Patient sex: F
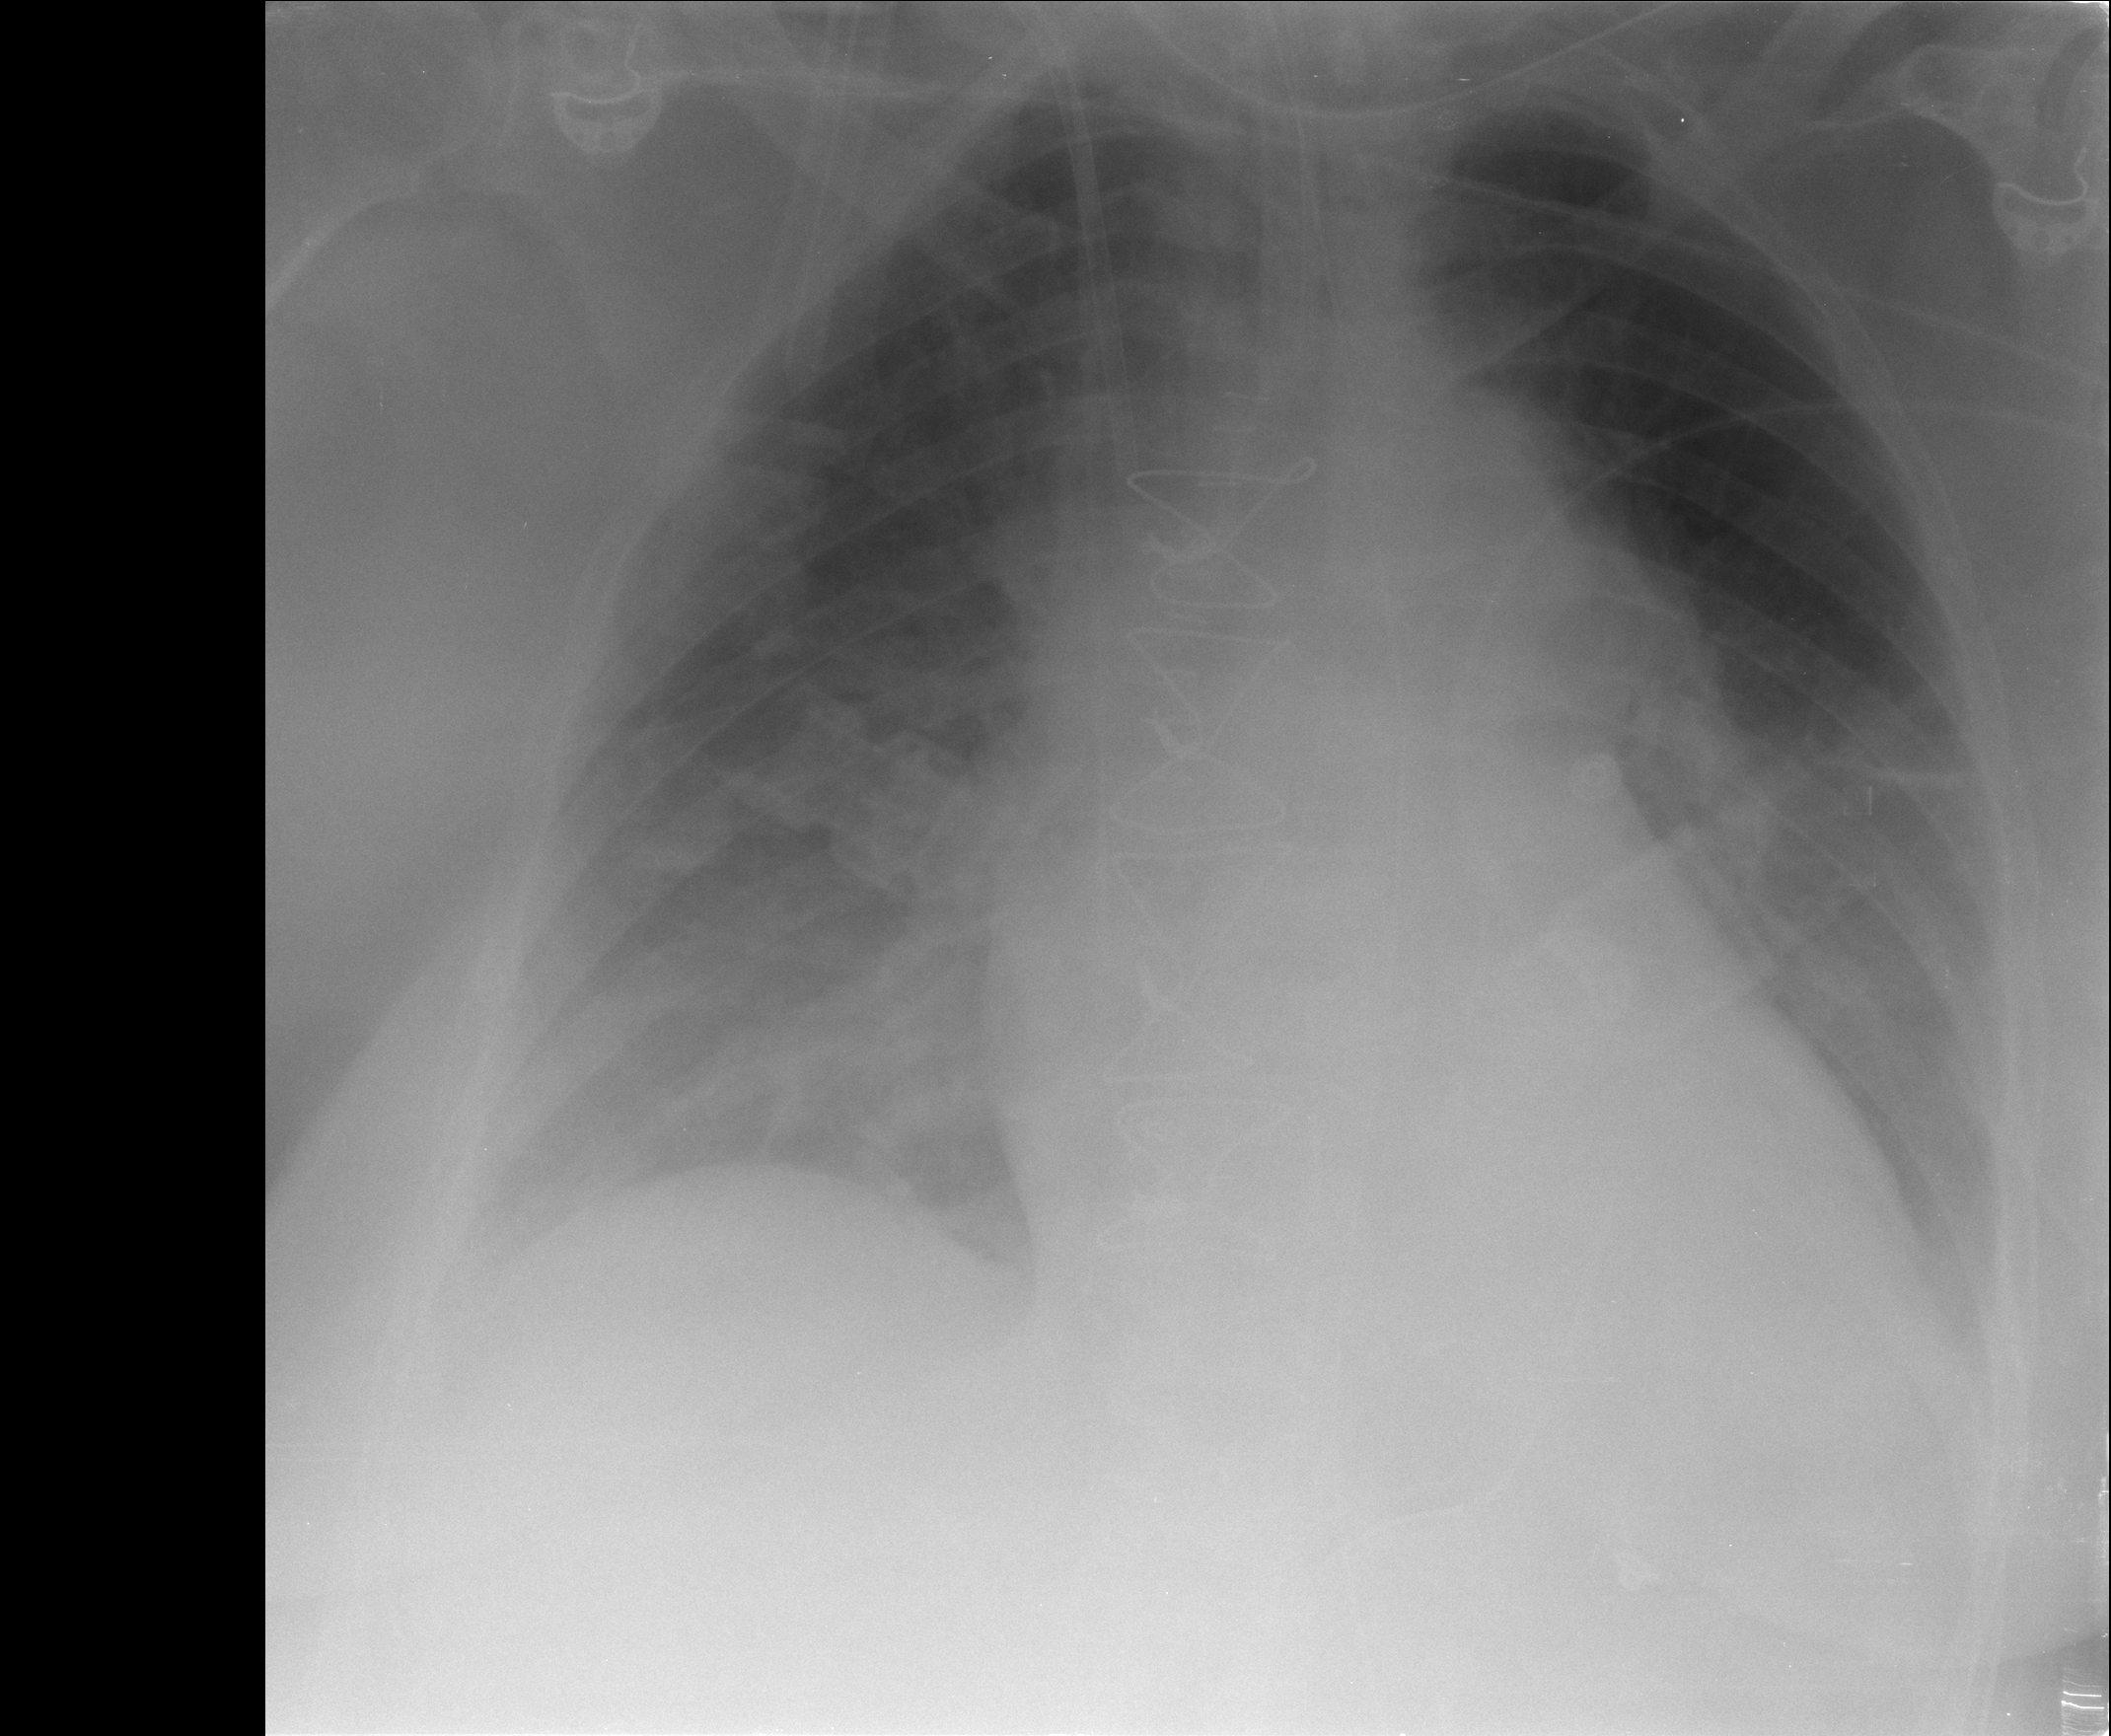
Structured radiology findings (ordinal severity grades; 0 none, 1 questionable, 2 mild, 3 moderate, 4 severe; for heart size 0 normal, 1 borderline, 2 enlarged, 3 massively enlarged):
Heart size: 1
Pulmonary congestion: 2
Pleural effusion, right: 2
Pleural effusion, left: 2
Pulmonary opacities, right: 0
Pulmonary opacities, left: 0
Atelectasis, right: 2
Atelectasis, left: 2